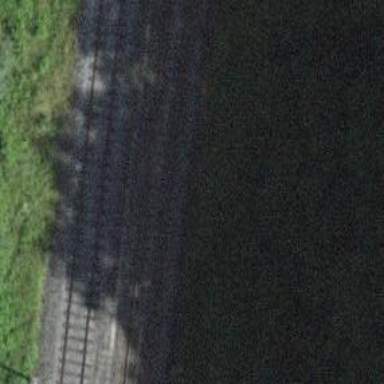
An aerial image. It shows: Single railway track with electrification through contact line.